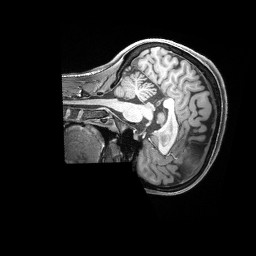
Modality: T1w
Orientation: sagittal
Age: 26
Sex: female
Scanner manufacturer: siemens
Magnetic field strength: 3 T
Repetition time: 2.4 s
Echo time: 0.00228 s